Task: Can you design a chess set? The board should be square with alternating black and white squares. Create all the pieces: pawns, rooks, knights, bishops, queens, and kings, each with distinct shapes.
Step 3125:
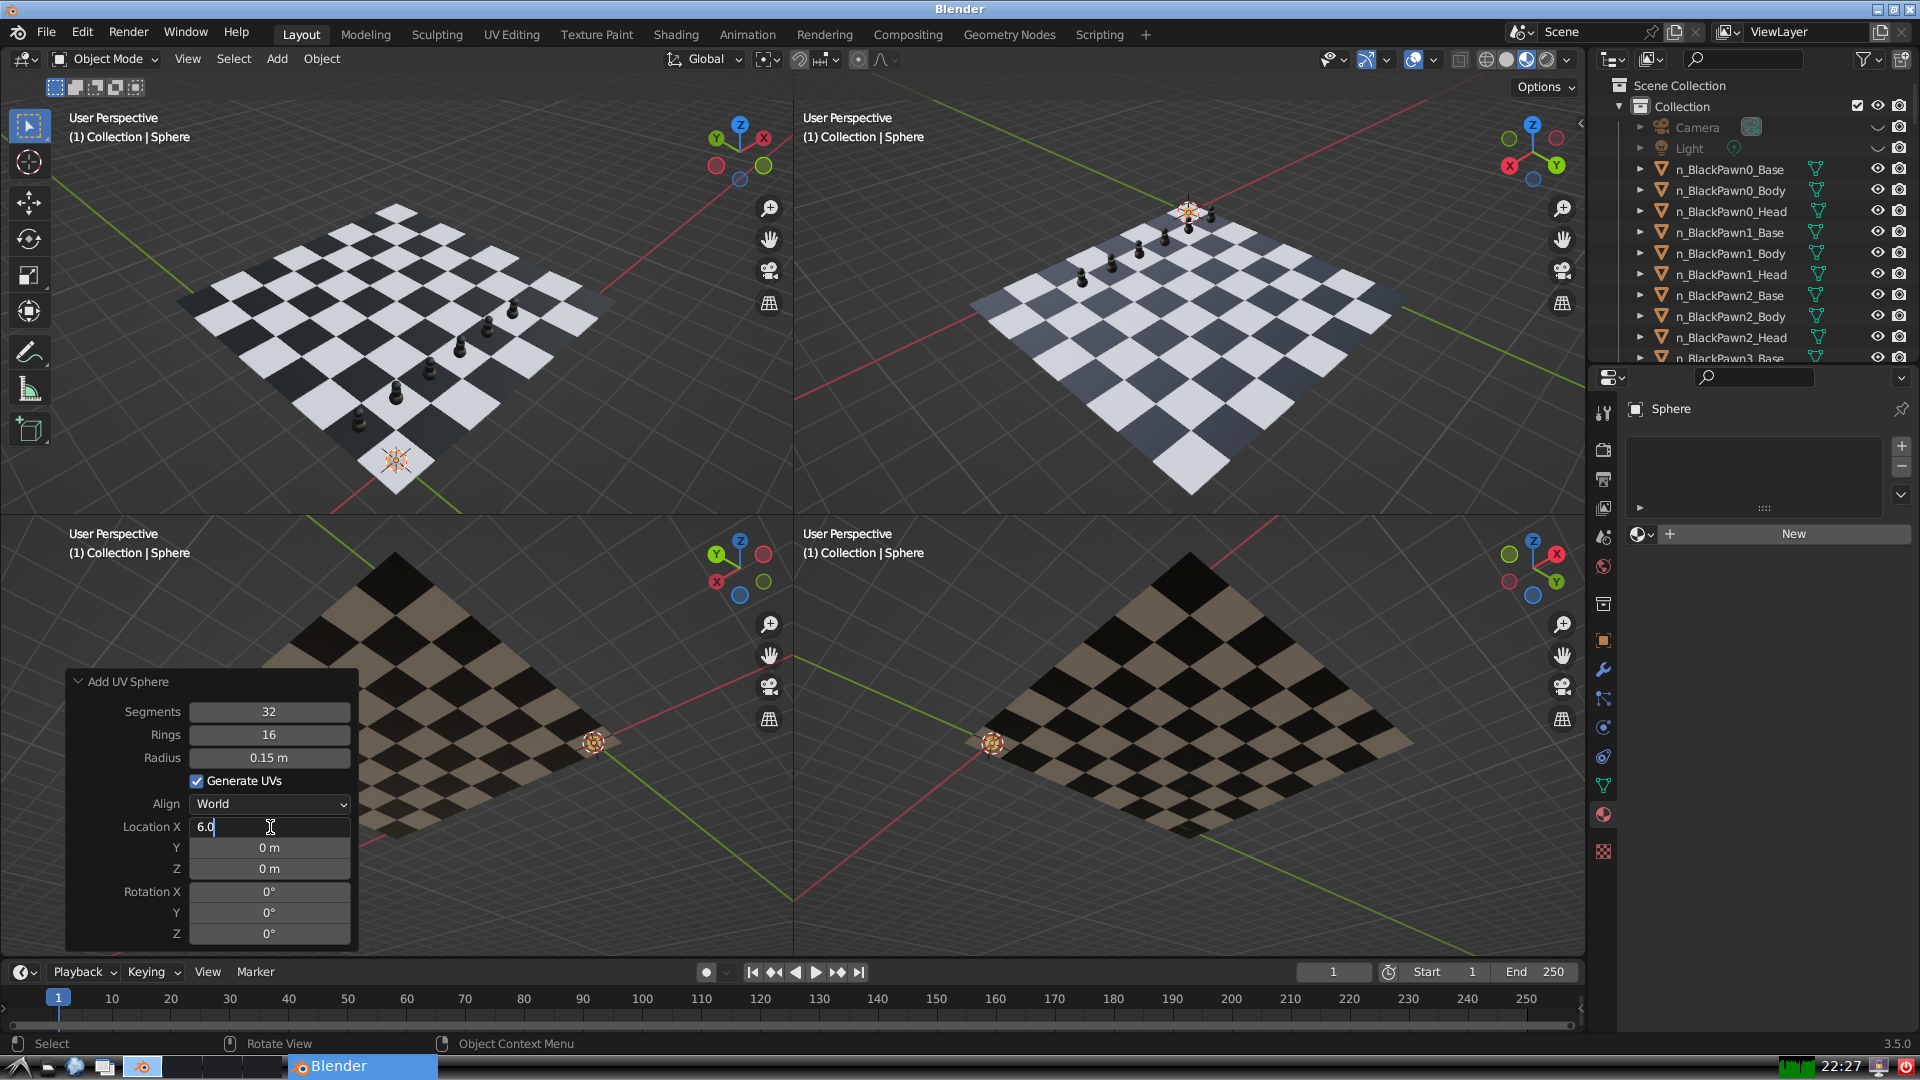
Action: {"key_press": ['Return']}